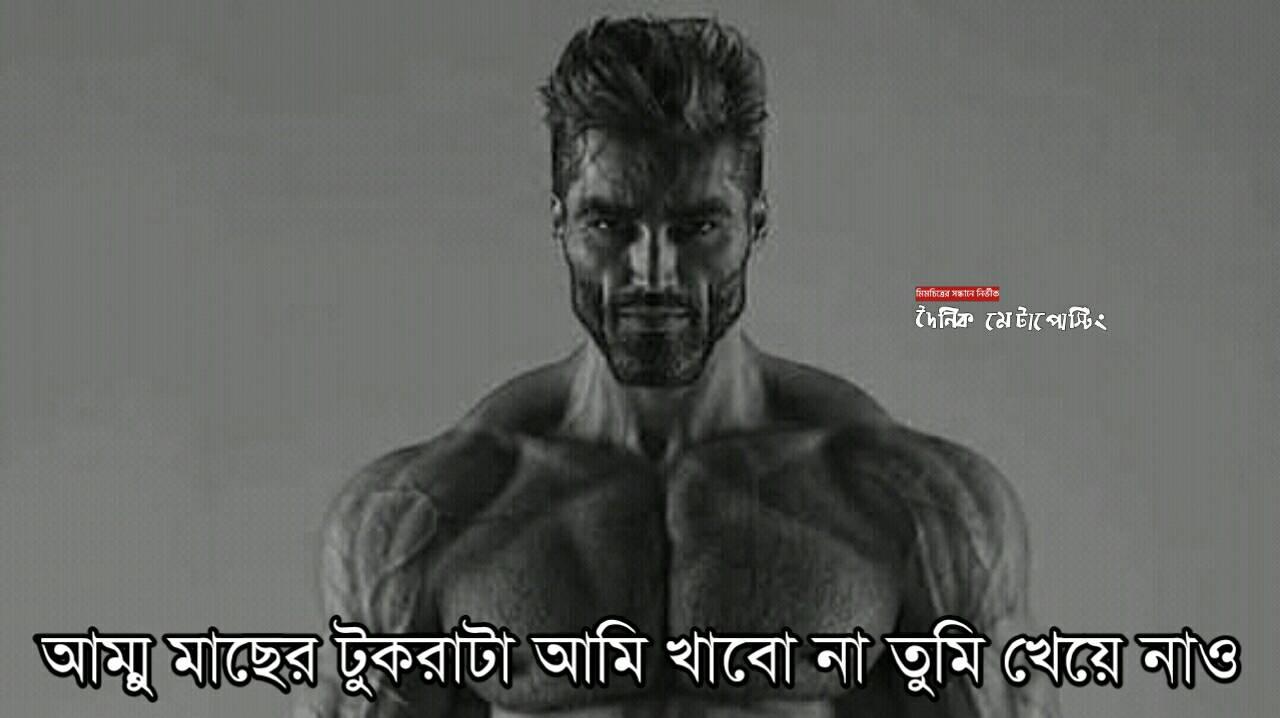
Caption: আম্মু মাছের টুকরাটা আমি খাবো না তুমি খেয়ে নাও
Label: non-hate